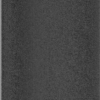
Label: dusty